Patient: sex M, age 42
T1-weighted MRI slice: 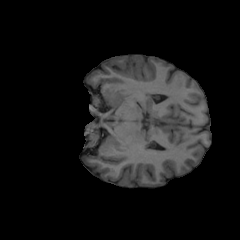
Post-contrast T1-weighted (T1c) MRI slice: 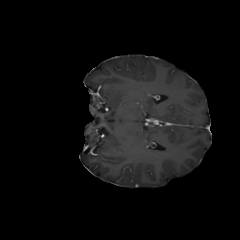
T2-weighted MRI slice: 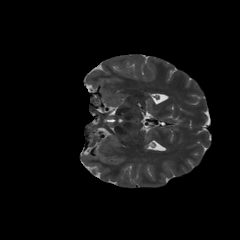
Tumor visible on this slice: no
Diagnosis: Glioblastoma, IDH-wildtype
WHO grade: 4